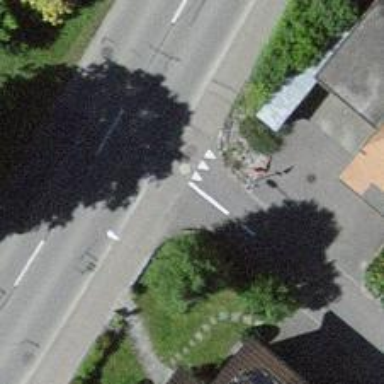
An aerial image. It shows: Road with "give way" sign.